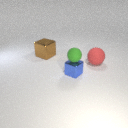
small blue metal cube to the right of large brown metal cube